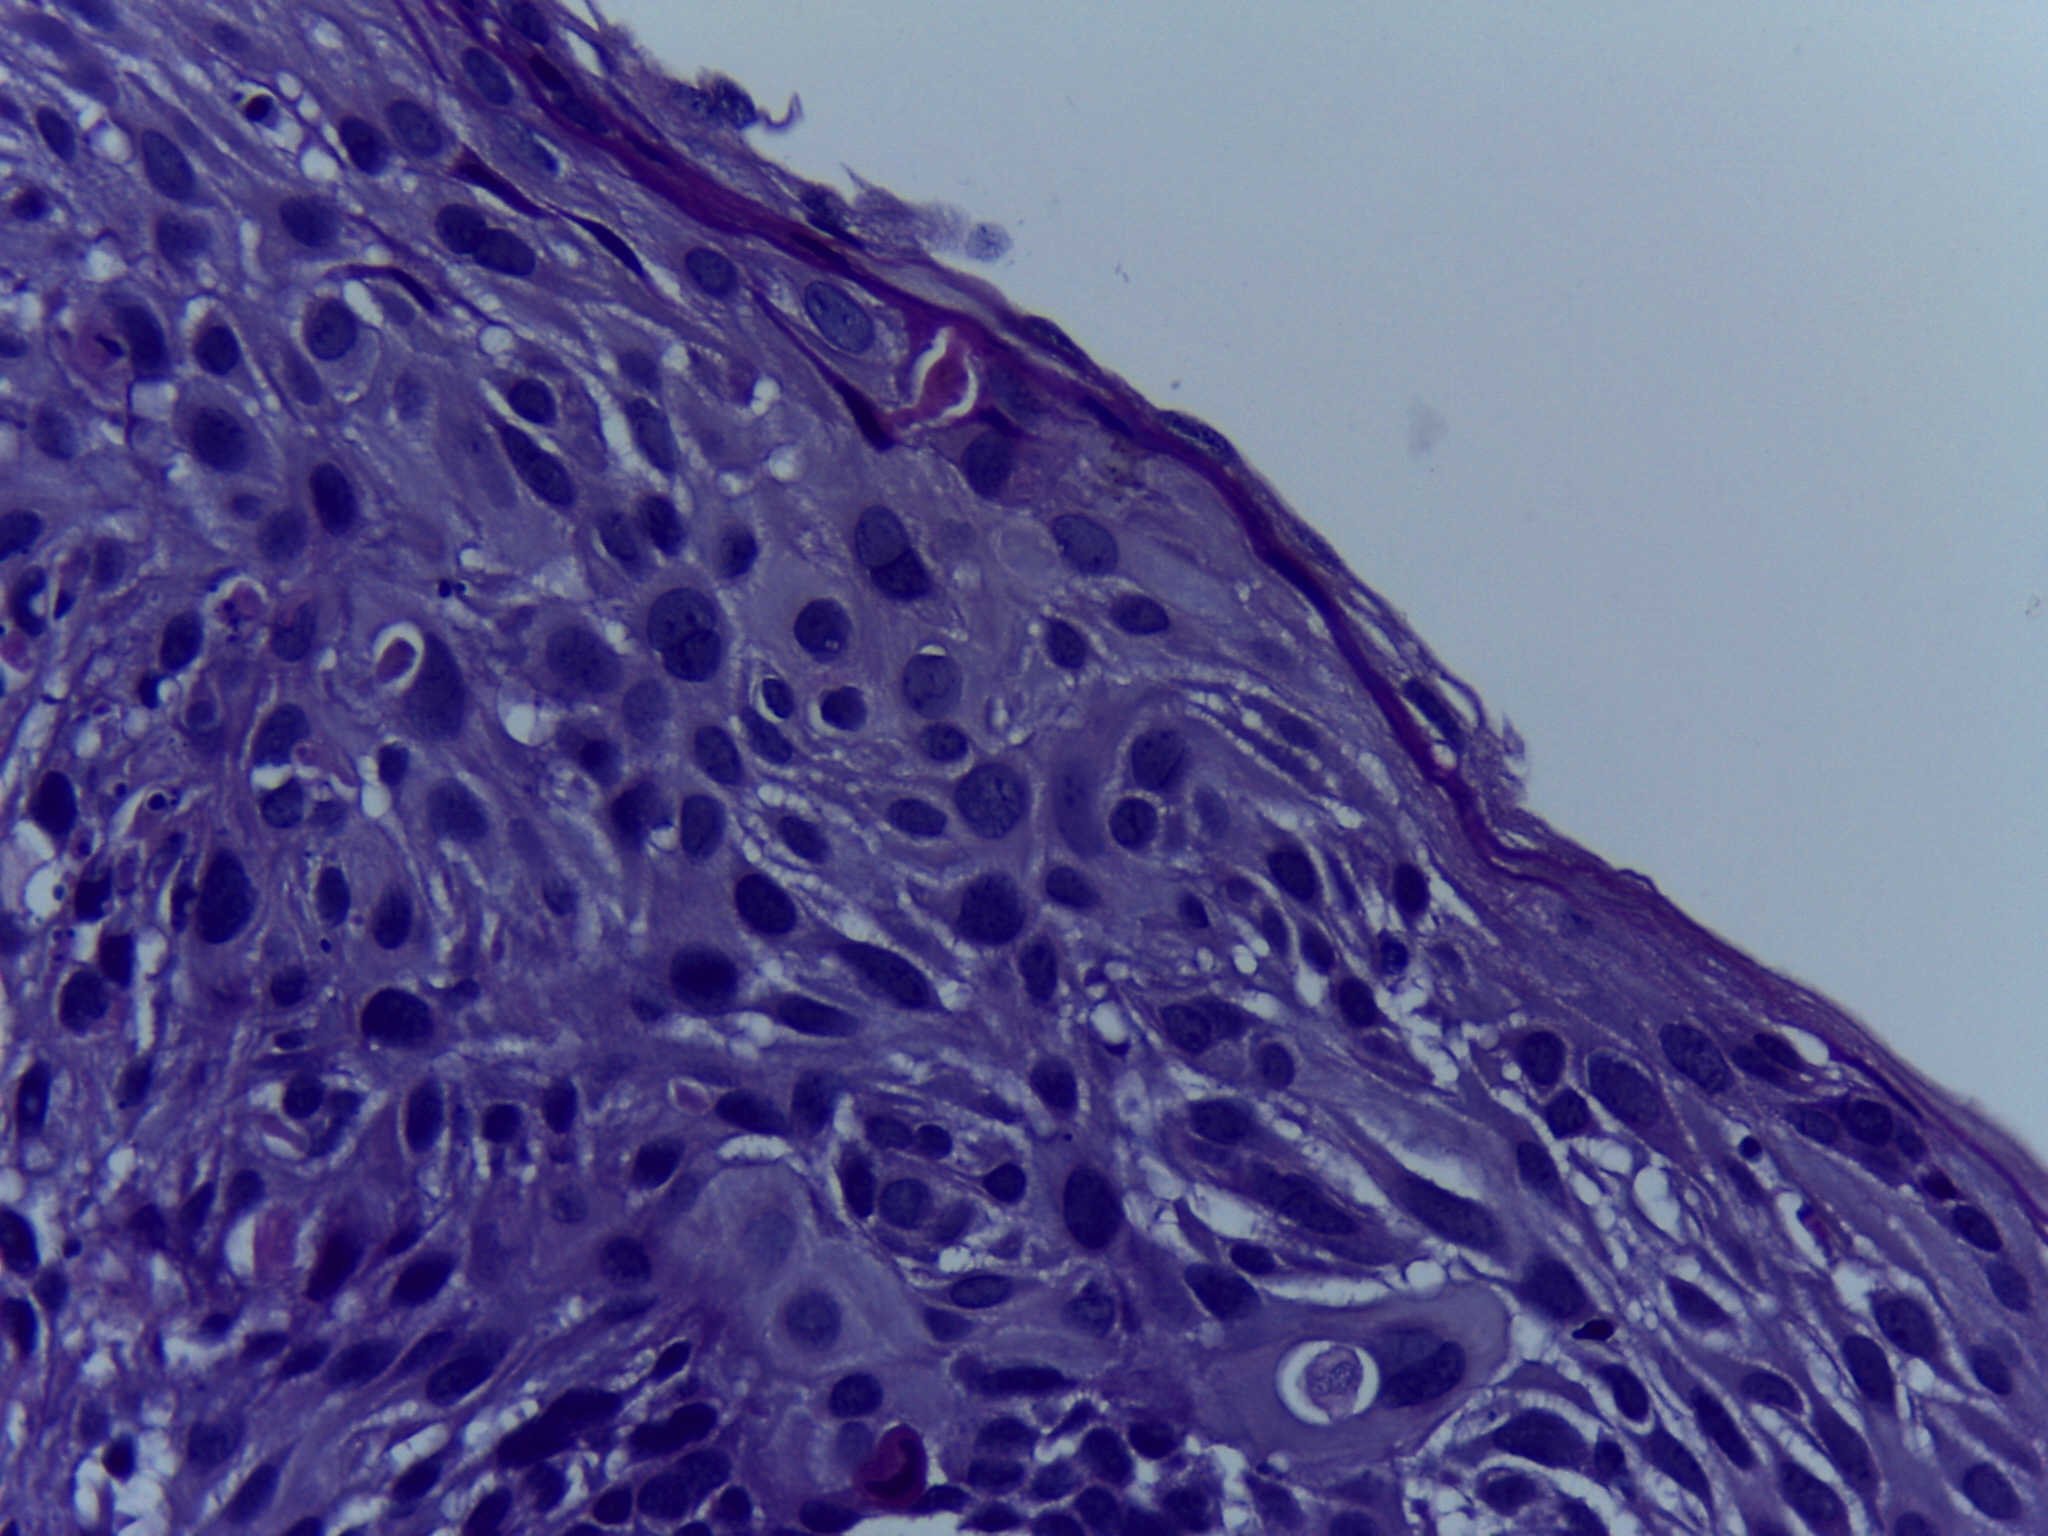
Diagnosis: OSCC